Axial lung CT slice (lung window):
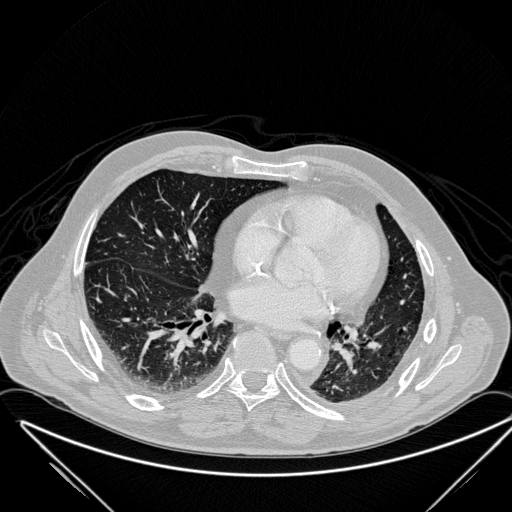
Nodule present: no